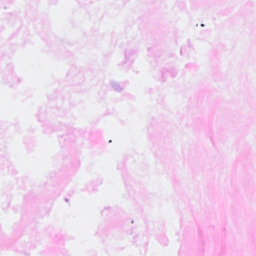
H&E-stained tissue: Breast